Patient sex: F
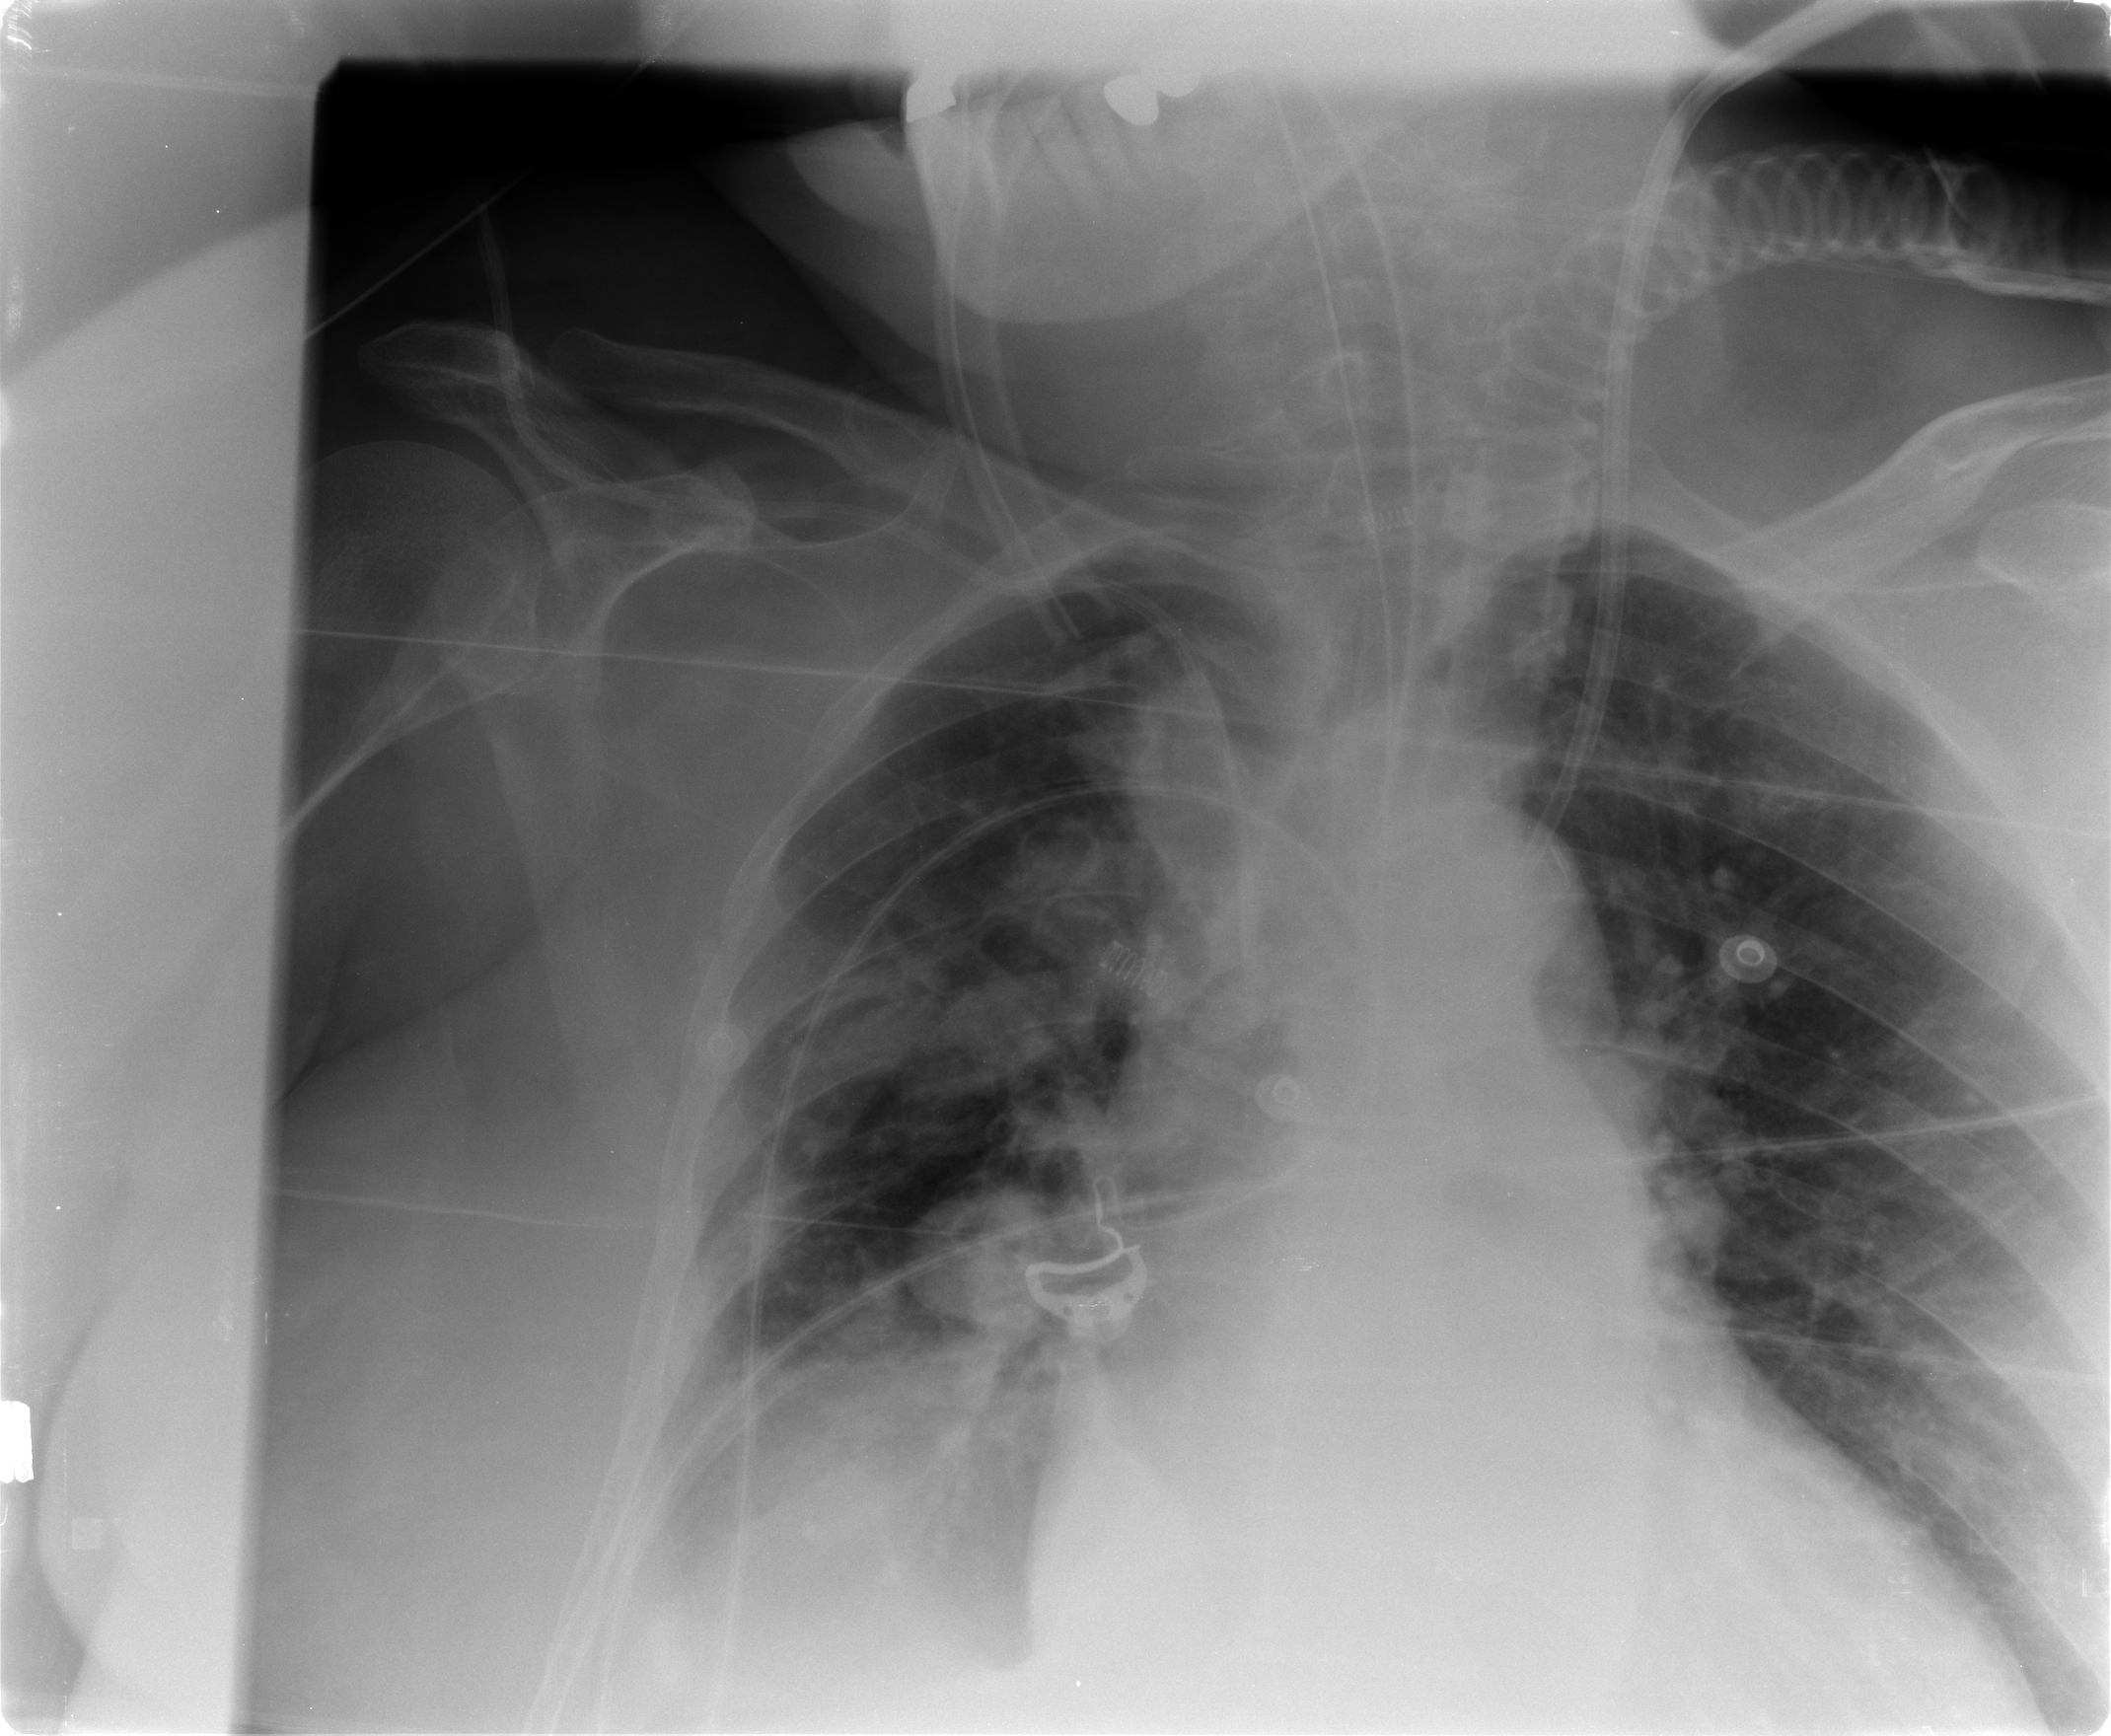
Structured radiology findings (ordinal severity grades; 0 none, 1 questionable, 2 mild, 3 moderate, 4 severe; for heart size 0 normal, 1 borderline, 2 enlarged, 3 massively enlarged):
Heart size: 2
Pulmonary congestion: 2
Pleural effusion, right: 2
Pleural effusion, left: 0
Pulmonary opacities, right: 1
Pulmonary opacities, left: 0
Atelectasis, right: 2
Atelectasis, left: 2